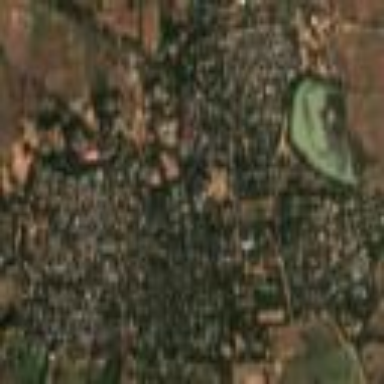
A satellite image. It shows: Residential area located in village.